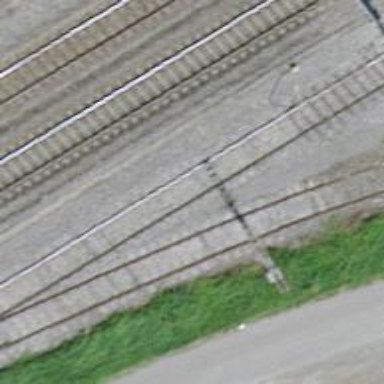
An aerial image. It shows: Disused railway siding with one track.